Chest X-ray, AP view. Patient: 37 years old, sex F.
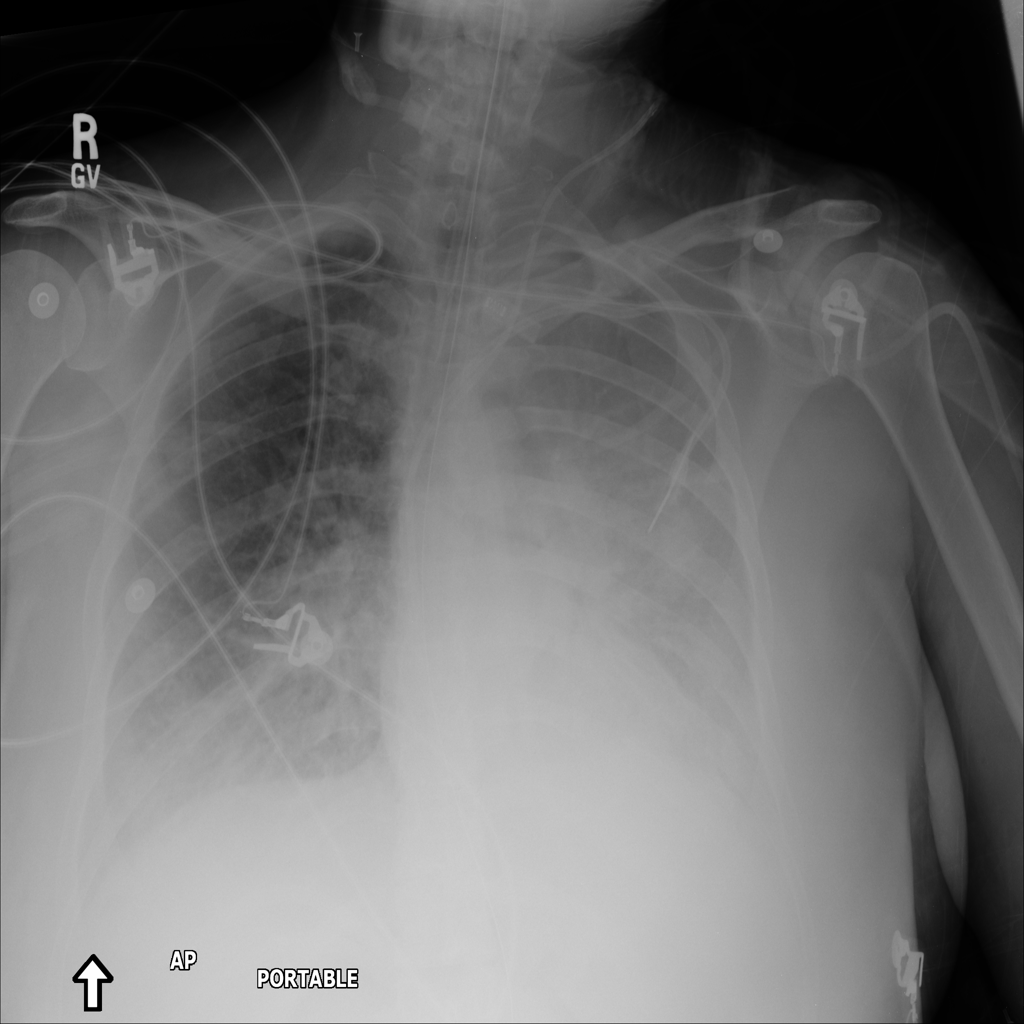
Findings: Effusion, Infiltration